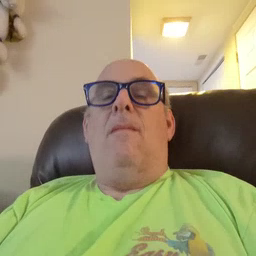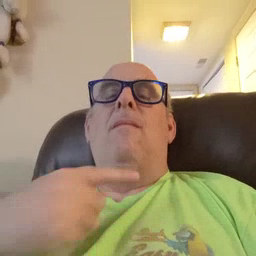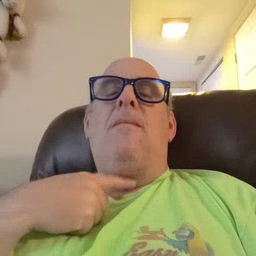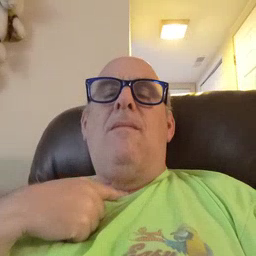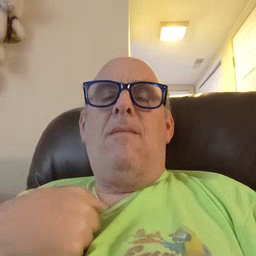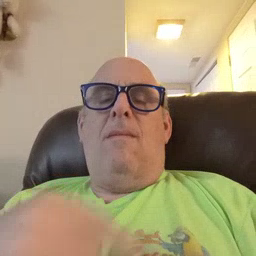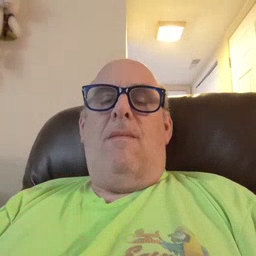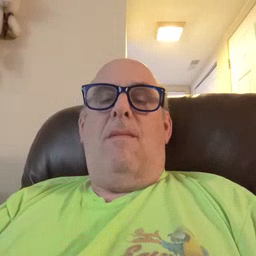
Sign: thirsty